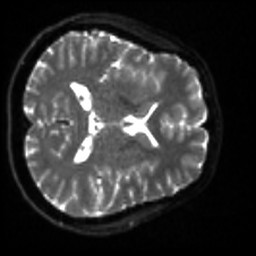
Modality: sbref
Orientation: axial
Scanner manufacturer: siemens
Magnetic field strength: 3 T
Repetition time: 4 s
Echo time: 0.0594 s